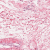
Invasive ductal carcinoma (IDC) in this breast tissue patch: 0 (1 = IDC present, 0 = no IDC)